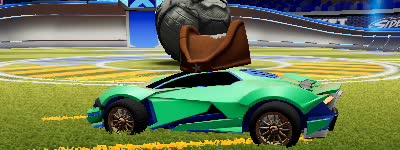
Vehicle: werewolf